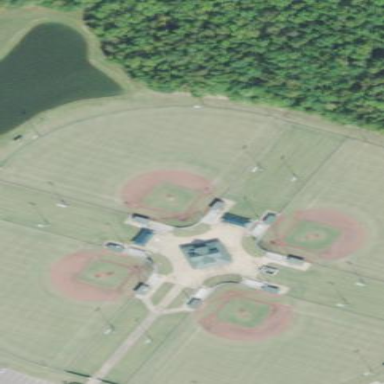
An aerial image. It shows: Baseball pitch for leisure land.